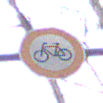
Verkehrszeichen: VerbotRadverkehr
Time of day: MorningAfternoon
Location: Outdoor (Nature)
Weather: PartlyCloudy
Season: NotSpecified
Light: Natural